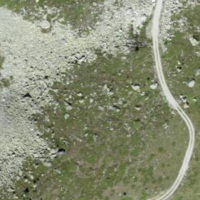
EUNIS habitat code: 26
Species observed at this site:
Aster alpinus
Adenostyles alliariae